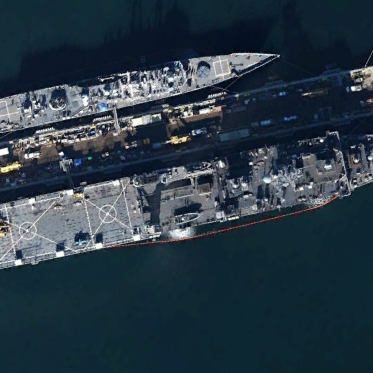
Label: combat